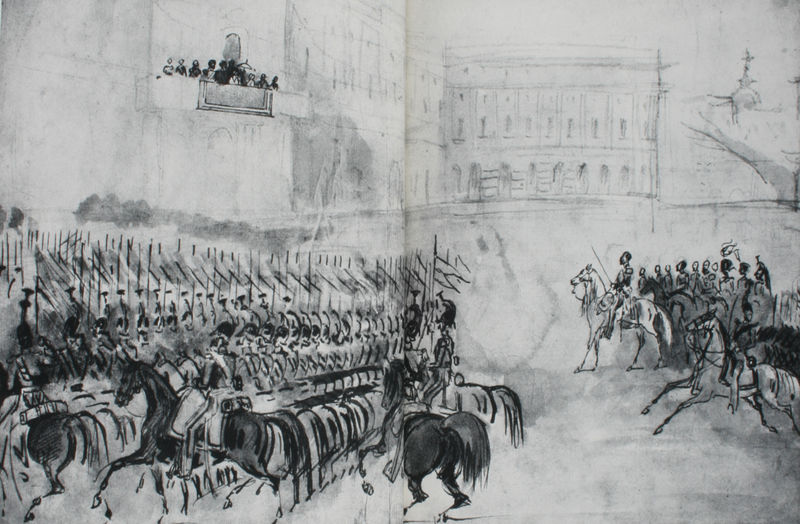
Titel: Revue devant le Palais royal à Madrid, Heerschau vor dem Königspalast in Madrid
Künstler: Constantin Guys
Standort: Paris
Institution: Musée des Arts Décoratifs
Schlagwörter: dunkel, weiß, aquarell, kirchturm, menschen, stadt, fenster, frankreich, grau, hell, hintergrund, männer, schwarz, skizze, strasse, tische, zeichnung, gebäude, haus, schirm, tuch, fest, teppich, wand, architektur, stein, bild, häuser, realismus, pferd, pferde, reiter, turm, deutschland, mähne, reiten, sattel, schweif, schärpe, balkon, hintern, fahnen, fassade, fassaden, studie, zuschauer, zug, mauer, grafik, loge, vorführung, figuren, kuppel, krieg, schlacht, könig, lanze, soldaten, einheit, tusche, berlin, palast, linie, schwarzweiss, militär, säbel, uniform, waffen, soldat, reihe, wilhelminisch, bleistift, napoleon, degen, entwurf, ritter, armee, heer, marsch, schimmel, wimpel, helme, gewehr, kavalerie, kavallerie, regiment, ross, general, lanzen, umzug, macht, speer, speere, flaggen, parade, salut, heerführer, gewehre, marschieren, sprengen, lavierung, galopp, augenblick, standarten, skizzenhaft, glied, bajonette, truppen, aufmarsch, bäumen, hintergrun, defilieren, reih und glied, schrim, streitmacht, atadt, reitschule, fahnen+, regimant, sprre, kavalarie